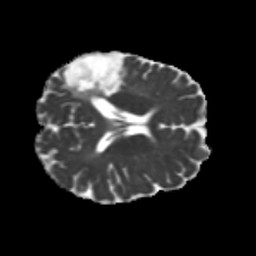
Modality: MD
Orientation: axial
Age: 59
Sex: female
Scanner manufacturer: siemens
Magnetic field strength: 3 T
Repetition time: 5.25 s
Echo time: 0.08 s